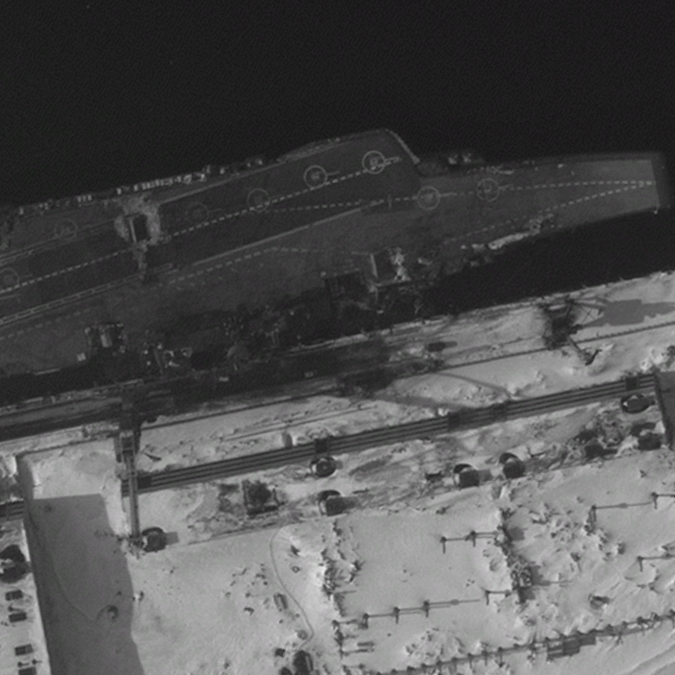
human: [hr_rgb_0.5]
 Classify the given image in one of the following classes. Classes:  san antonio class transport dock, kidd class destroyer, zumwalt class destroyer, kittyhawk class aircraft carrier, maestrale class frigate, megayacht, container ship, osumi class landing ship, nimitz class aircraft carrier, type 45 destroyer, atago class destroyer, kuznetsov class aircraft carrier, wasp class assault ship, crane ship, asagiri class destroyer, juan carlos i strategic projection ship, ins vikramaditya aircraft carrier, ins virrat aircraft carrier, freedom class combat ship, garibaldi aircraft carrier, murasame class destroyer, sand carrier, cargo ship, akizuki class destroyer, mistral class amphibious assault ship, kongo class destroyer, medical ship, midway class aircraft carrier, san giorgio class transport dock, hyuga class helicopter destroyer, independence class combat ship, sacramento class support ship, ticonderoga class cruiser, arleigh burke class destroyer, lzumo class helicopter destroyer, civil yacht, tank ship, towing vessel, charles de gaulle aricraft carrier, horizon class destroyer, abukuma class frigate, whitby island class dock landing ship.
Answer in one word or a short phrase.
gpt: Kuznetsov class aircraft carrier